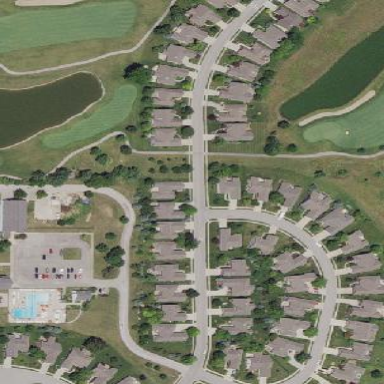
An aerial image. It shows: Single-family residential area.